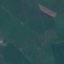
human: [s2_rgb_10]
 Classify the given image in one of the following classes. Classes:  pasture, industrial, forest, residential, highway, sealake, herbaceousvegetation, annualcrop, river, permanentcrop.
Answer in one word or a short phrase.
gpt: Pasture